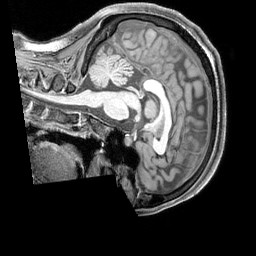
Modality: T1w
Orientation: sagittal
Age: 25
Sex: female
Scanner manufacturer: siemens
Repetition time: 2.3 s
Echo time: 0.00226 s